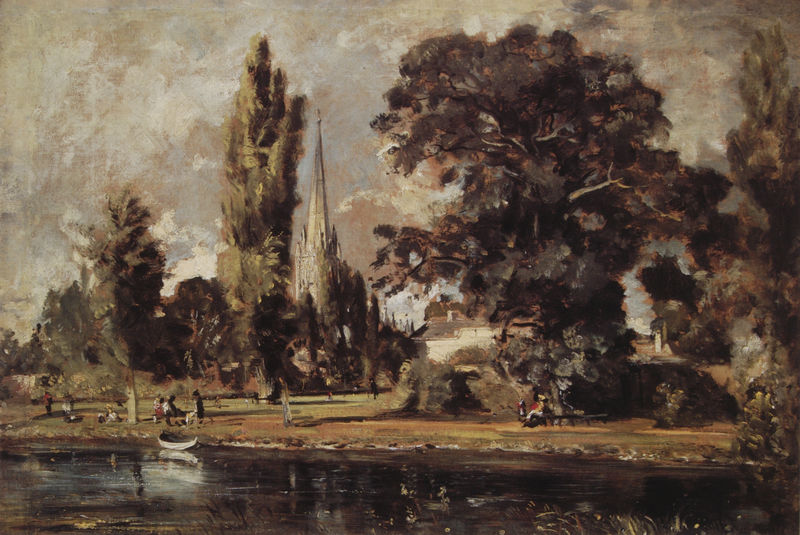
Titel: Salisbury Cathedral and Leadenhall from the River Avon
Künstler: John Constable
Standort: London
Institution: National Gallery
Schlagwörter: baum, blau, blätter, dunkel, gemälde, gewitter, himmel, laub, schatten, wasser, weiß, wolken, aquarell, bäume, fluss, frauen, grün, impressionismus, kirchturm, landschaft, menschen, ocker, see, sitzen, stadt, teich, ufer, äste, abend, braun, fenster, grau, hintergrund, licht, nacht, orange, zeichnung, gras, haus, park, rasen, rot, schloss, tiere, wiese, wolke, zaun, beige, expressionismus, leute, architektur, spitze, stein, holland, niederlande, öl, ast, dämmerung, häuser, natur, schilf, spiegelung, stamm, wind, busch, büsche, gewässer, kirche, paar, england, kontrast, wald, boot, boote, kahn, rund, turm, turmspitze, garten, bewölkt, schiff, sommer, ruhe, düster, warm, herbst, ausflug, idylle, picknick, bank, promenade, romantik, sturm, unwetter, soldaten, spitz, freizeit, türme, dom, volk, bänke, kathedrale, portal, liebespaar, gotisch, lac, lanschaft, kapelle, seerosen, seeufer, spaziergänger, gothik, abenddämmerung, paysage, fleuve, kirsche, corot, ville, riviere, immpressionismus, windstill, grua, parl, eglise, äume, arbres, barke, impressionsmus, parc, parkbank, cathédrale, constable, oot, barque, rotbuche, peuple, auslfug, ete, personnes, landschfat, printemps, salisbury, idyle, bankl, ee, south england, détente, ucsd, ppe